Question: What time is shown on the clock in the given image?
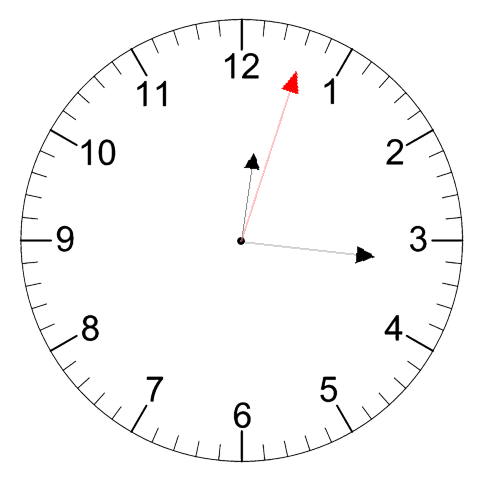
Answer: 12:16:03